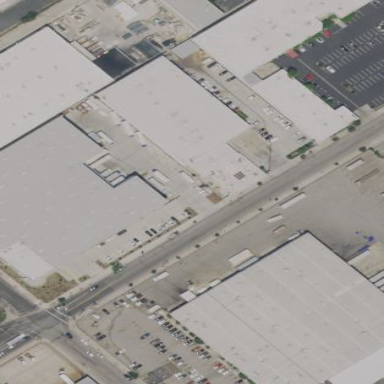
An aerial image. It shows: Commercial building.